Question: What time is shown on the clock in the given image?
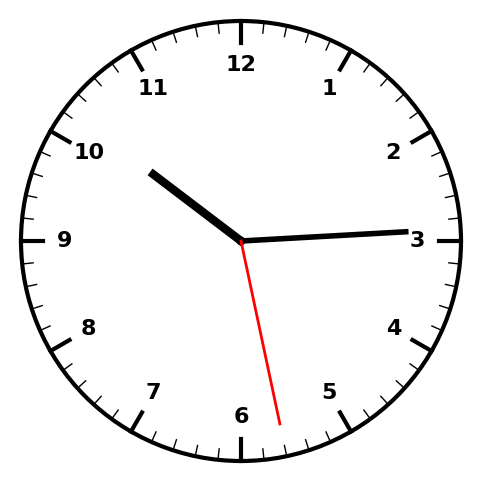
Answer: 10:14:28